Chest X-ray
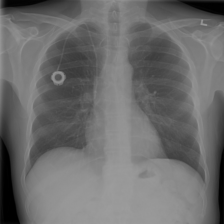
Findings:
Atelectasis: negative
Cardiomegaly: negative
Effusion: negative
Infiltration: negative
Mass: negative
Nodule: negative
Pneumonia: negative
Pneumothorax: negative
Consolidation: negative
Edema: negative
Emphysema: negative
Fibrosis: negative
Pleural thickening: negative
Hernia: negative